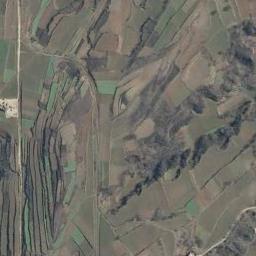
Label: terrace